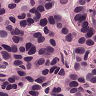
Metastatic tissue present: yes